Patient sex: M
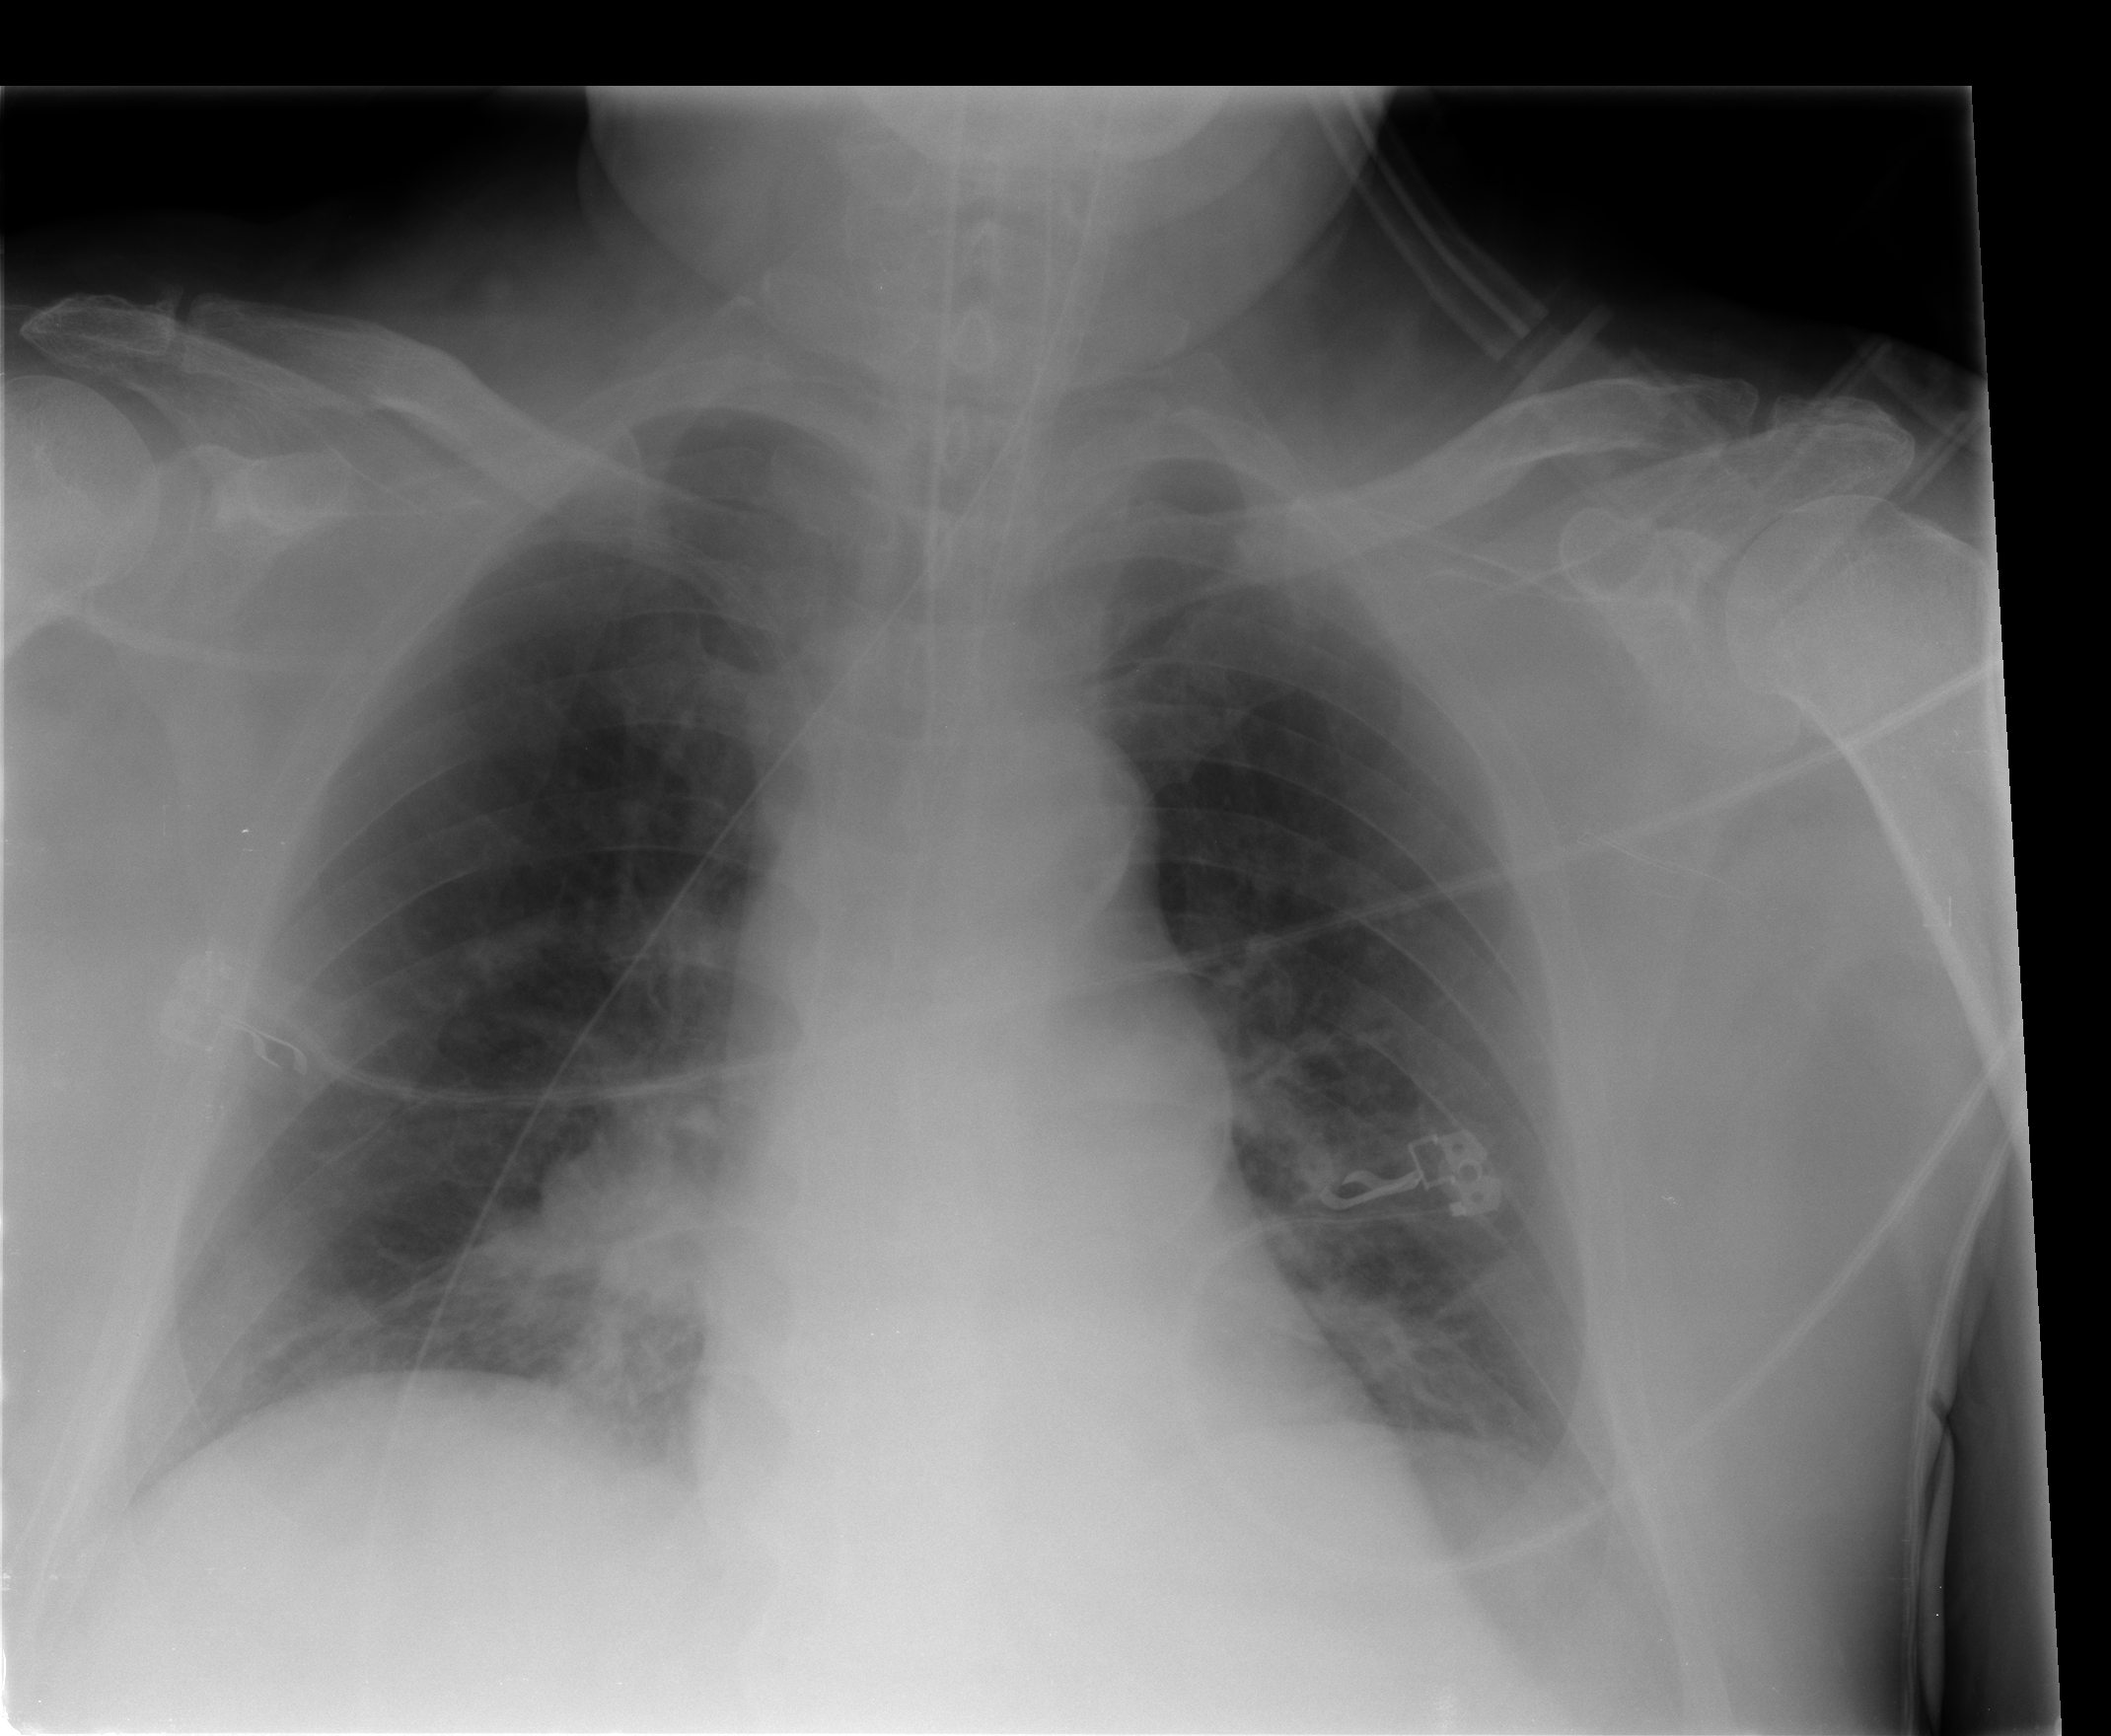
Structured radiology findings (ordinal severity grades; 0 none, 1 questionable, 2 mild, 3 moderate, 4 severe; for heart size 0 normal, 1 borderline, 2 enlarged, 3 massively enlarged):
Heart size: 0
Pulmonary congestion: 2
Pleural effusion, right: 0
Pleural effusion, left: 2
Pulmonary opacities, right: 1
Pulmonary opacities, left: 1
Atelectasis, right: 2
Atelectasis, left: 2